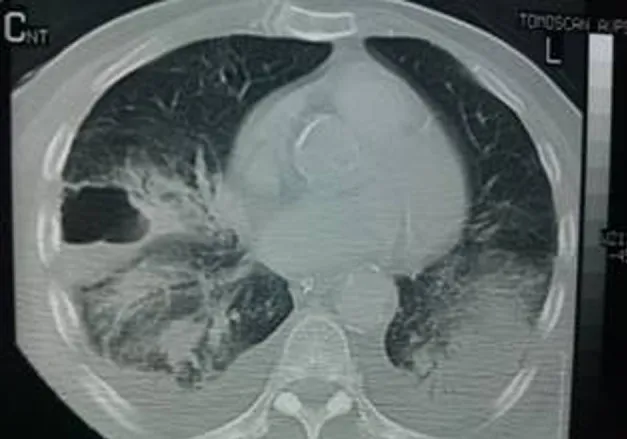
CT imaging of the lung abscess.
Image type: radiology (ct)